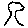
Label: tree